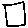
Label: square